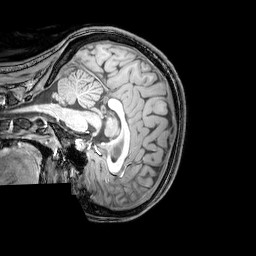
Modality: T1w
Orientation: sagittal
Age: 25
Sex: female
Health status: healthy
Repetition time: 0.081 s
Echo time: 0.037 s